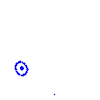
Particle: kaon